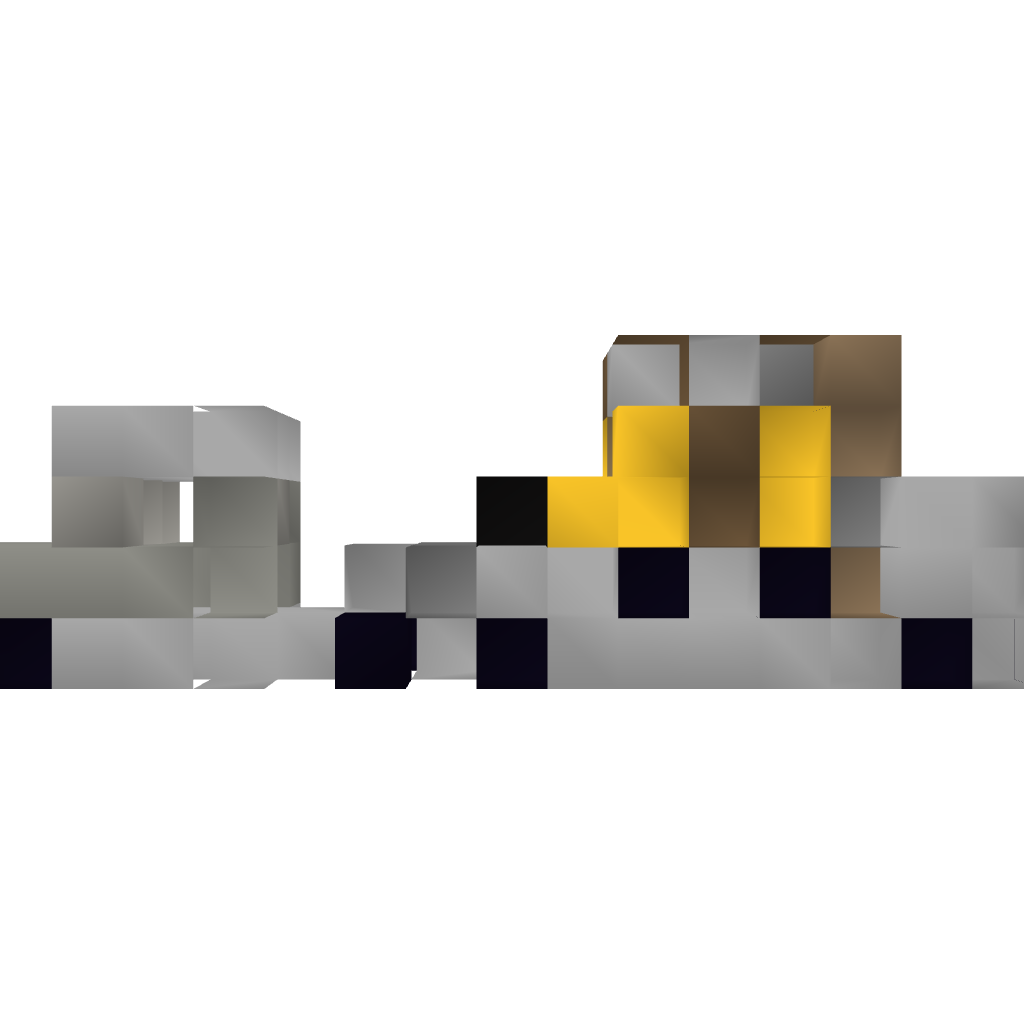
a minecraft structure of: Truck w/ Forklift